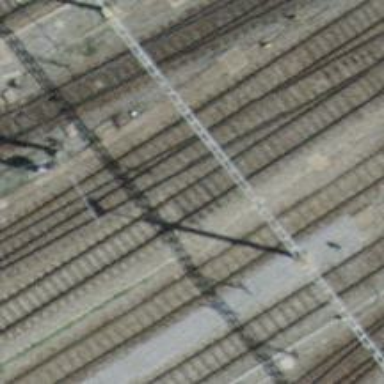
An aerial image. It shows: Single-track railway with electrified contact lines.